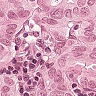
Metastatic tissue present: yes